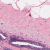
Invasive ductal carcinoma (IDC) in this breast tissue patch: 0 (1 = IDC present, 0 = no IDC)